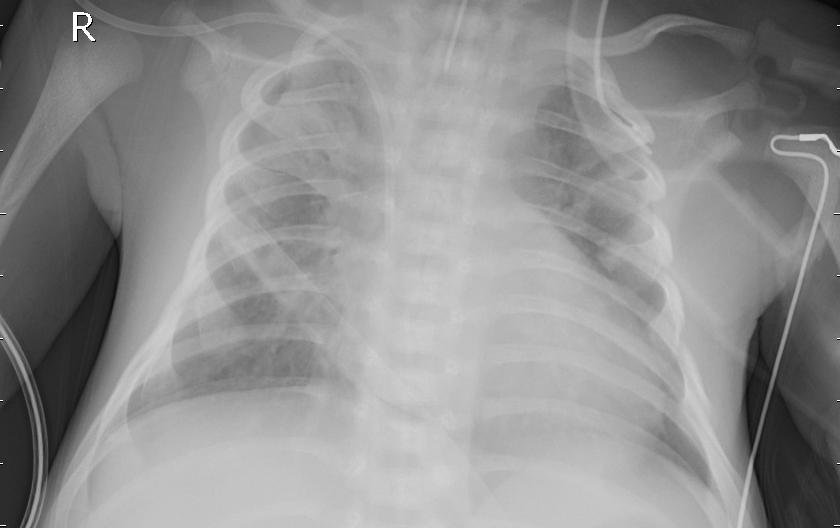
Diagnosis: PNEUMONIA